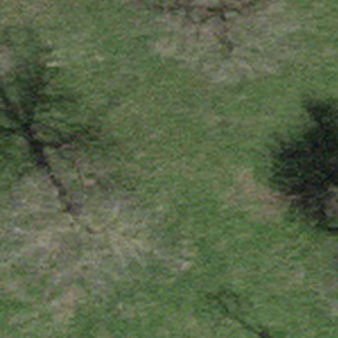
Label: other